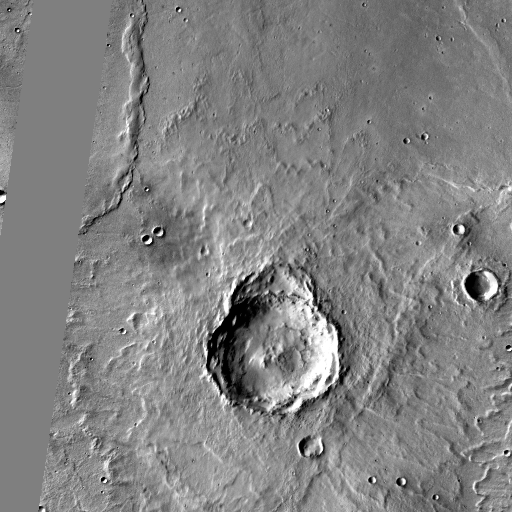
Crater classes present: Background, Other, Layered, Secondary